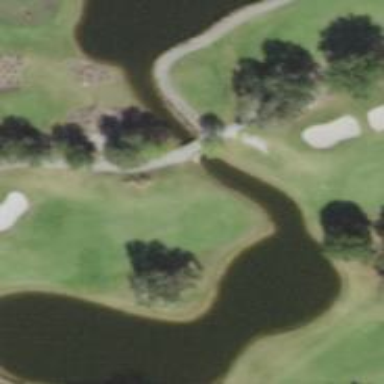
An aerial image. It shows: Scenic view of water hazard on golf course. The natural water feature adds beauty to the landscape.